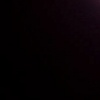
Label: space